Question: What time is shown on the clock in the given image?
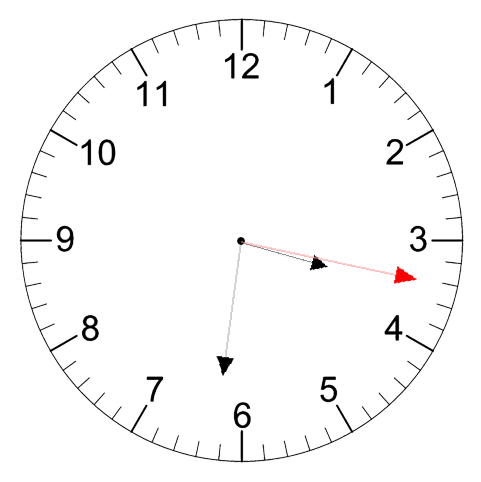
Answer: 03:31:17